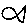
Label: fish